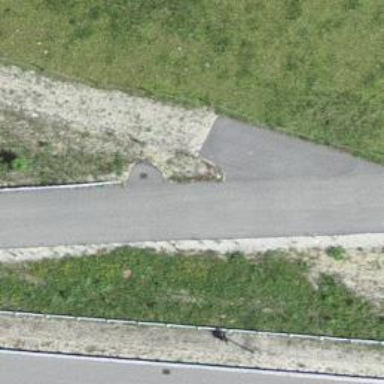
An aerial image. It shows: Well-maintained track road of grade 1.